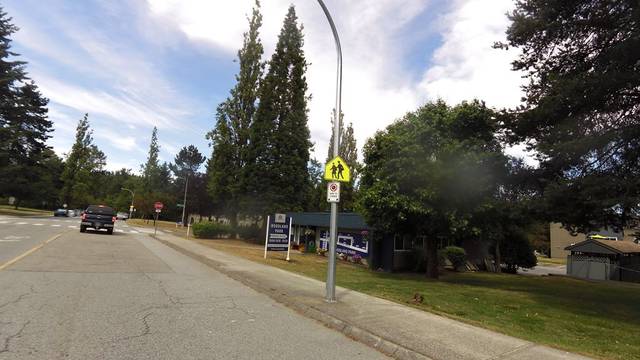
Region: Canada
Coordinates: 49.278, -122.875